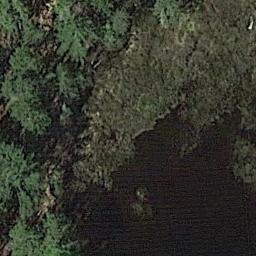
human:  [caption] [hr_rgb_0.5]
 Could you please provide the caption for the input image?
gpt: Sparse green plants on a lake in a wetland .

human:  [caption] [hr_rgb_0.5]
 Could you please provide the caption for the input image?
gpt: The wetland consists of bare land, Green plants and water .

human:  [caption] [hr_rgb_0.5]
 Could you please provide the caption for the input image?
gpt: There are many different shapes of water around the wetlands .

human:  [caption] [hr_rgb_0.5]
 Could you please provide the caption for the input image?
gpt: Half of the area in this wetland is bare land .

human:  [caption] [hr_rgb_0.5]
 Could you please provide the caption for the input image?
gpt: There are some green trees and a lake on the wetland .